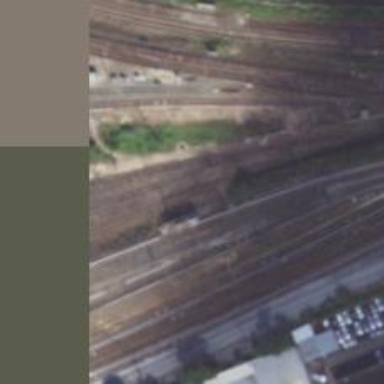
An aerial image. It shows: Railway track.